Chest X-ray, PA view. Patient: 59 years old, sex F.
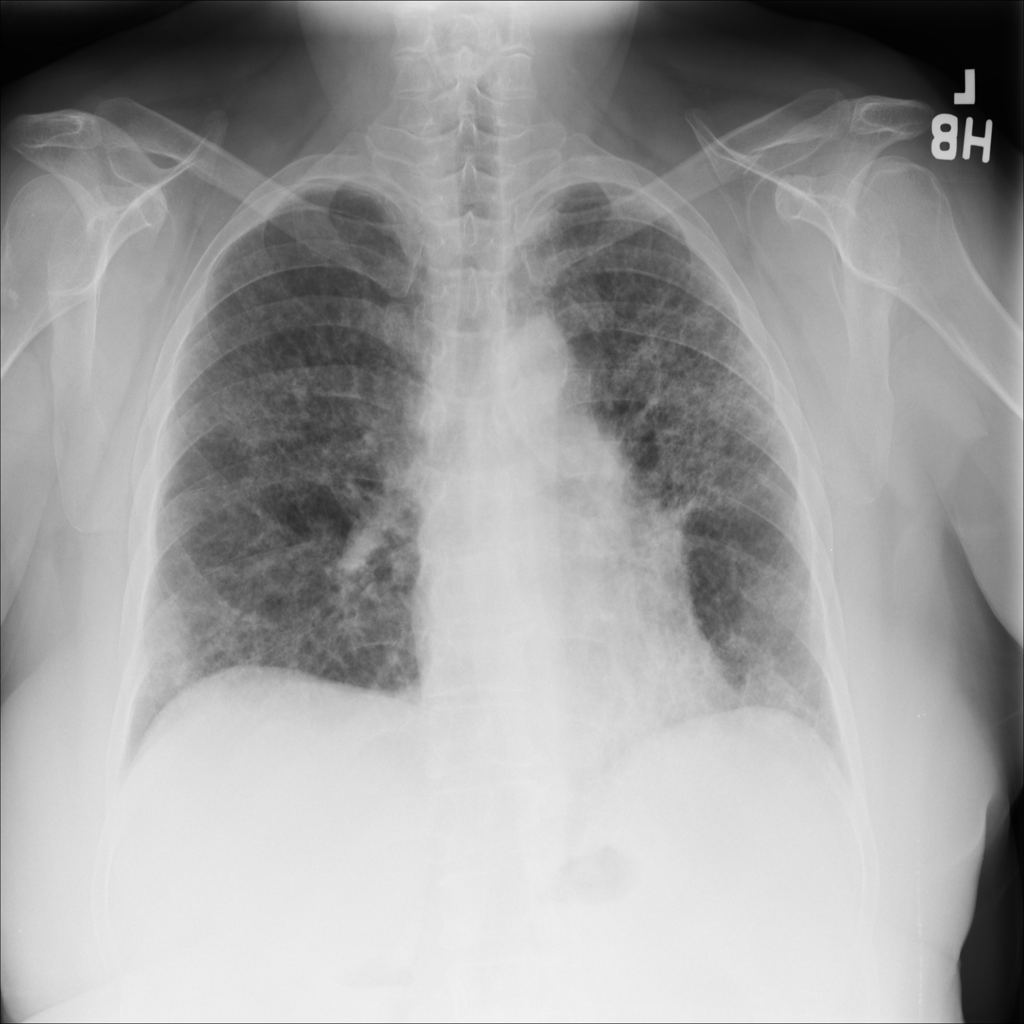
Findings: No Finding